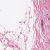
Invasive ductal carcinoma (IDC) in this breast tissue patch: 0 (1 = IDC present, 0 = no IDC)